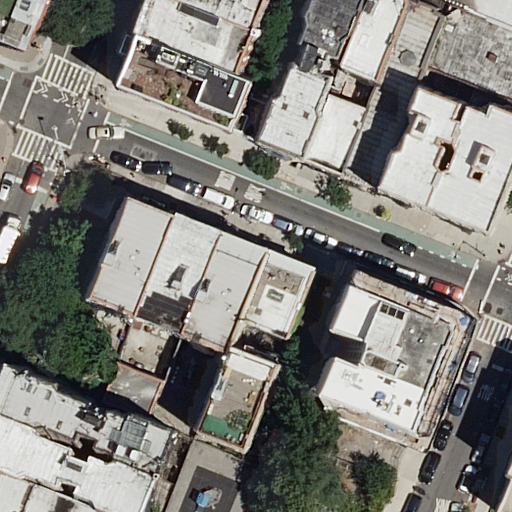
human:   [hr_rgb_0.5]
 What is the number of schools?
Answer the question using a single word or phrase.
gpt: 1

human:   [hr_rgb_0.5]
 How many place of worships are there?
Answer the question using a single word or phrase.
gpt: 1

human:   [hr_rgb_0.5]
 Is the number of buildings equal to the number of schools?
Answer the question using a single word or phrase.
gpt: no

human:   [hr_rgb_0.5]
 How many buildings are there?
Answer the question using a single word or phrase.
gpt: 22

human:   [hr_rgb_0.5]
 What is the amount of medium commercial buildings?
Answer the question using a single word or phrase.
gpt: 0

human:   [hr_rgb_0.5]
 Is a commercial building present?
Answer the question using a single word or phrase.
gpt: no

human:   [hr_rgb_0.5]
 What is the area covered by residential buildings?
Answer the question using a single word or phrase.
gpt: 4560m2

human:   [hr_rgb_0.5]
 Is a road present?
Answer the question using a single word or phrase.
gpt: yes

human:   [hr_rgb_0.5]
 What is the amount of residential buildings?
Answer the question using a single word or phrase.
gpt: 22

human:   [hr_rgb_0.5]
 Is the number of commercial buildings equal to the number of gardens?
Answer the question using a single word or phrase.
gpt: no

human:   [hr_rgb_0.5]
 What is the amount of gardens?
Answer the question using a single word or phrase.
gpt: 1

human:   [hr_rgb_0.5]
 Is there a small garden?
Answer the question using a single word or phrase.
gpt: no

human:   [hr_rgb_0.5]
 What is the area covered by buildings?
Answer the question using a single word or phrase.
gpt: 4560m2

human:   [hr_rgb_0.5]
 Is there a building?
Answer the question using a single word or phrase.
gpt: yes

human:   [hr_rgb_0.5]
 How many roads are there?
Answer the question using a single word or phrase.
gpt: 3

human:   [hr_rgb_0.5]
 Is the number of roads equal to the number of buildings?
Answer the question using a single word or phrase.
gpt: no

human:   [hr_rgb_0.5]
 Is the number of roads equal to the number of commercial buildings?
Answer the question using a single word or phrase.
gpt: no

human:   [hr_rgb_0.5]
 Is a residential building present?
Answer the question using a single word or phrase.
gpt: yes

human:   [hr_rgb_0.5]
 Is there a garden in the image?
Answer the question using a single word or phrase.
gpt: yes

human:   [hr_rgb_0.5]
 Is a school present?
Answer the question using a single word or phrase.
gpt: yes

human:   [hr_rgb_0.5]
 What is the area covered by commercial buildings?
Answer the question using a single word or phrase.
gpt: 0m2

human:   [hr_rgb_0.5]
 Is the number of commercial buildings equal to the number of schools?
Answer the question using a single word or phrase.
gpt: no

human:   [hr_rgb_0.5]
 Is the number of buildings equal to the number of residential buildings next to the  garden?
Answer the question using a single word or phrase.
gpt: yes

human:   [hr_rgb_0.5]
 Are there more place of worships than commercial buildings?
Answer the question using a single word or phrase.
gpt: yes

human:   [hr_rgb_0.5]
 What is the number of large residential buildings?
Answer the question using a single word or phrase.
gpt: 1

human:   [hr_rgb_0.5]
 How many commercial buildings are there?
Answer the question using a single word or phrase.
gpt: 0

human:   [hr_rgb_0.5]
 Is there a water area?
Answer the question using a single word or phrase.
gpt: no

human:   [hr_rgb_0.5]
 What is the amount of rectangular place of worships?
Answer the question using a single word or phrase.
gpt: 0

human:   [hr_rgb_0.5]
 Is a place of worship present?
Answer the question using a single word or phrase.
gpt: yes

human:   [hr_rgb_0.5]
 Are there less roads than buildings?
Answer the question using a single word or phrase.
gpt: yes

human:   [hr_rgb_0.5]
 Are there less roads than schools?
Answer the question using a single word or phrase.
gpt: no

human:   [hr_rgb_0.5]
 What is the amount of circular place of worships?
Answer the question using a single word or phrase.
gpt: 0

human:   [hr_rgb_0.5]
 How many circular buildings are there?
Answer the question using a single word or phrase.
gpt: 0

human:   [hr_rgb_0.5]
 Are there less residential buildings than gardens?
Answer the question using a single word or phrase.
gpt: no

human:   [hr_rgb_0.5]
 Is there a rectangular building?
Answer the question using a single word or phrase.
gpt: yes

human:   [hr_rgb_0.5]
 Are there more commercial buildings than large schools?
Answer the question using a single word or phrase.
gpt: no

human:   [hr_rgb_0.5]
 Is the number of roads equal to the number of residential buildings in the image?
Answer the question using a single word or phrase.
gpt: no

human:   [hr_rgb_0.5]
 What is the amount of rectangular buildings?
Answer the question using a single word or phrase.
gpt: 14

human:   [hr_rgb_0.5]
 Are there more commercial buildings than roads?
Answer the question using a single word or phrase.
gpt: no

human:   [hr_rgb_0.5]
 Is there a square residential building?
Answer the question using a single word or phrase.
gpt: no

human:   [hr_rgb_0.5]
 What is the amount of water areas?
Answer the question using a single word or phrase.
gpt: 0

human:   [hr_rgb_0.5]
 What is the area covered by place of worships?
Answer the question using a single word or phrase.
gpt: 308m2

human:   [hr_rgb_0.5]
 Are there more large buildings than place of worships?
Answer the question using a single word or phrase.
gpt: no

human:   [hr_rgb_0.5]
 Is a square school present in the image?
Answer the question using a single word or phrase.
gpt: no

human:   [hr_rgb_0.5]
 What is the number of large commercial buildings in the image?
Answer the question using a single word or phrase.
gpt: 0

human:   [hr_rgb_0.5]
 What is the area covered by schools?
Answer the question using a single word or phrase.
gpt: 274m2

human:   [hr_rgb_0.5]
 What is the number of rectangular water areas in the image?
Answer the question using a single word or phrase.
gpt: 0

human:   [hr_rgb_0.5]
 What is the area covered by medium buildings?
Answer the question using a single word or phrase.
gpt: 3701m2

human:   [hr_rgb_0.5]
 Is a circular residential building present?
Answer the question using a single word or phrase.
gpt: no

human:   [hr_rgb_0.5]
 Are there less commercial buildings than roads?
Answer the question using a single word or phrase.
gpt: yes

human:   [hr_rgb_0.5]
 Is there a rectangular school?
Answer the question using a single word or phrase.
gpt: yes

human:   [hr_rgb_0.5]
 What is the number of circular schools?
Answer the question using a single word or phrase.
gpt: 0

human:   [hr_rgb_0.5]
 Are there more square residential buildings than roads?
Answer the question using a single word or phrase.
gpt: no

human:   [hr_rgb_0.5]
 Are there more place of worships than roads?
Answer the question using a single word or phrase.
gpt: no

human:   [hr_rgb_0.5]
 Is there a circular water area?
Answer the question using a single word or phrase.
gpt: no

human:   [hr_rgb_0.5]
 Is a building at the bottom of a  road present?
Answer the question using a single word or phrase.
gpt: yes

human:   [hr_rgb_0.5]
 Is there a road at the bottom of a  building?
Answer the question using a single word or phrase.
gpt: yes

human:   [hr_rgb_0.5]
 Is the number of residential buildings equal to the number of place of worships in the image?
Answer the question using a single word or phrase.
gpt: no

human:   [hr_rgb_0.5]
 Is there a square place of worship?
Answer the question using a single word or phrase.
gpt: no

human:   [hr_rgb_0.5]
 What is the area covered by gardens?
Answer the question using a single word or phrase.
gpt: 469m2

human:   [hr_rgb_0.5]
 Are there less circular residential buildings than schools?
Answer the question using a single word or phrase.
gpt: yes

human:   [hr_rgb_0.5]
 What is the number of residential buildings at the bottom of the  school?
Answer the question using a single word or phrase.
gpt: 1

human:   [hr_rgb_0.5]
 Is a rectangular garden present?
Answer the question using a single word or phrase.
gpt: yes

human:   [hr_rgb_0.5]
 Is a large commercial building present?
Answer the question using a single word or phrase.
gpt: no